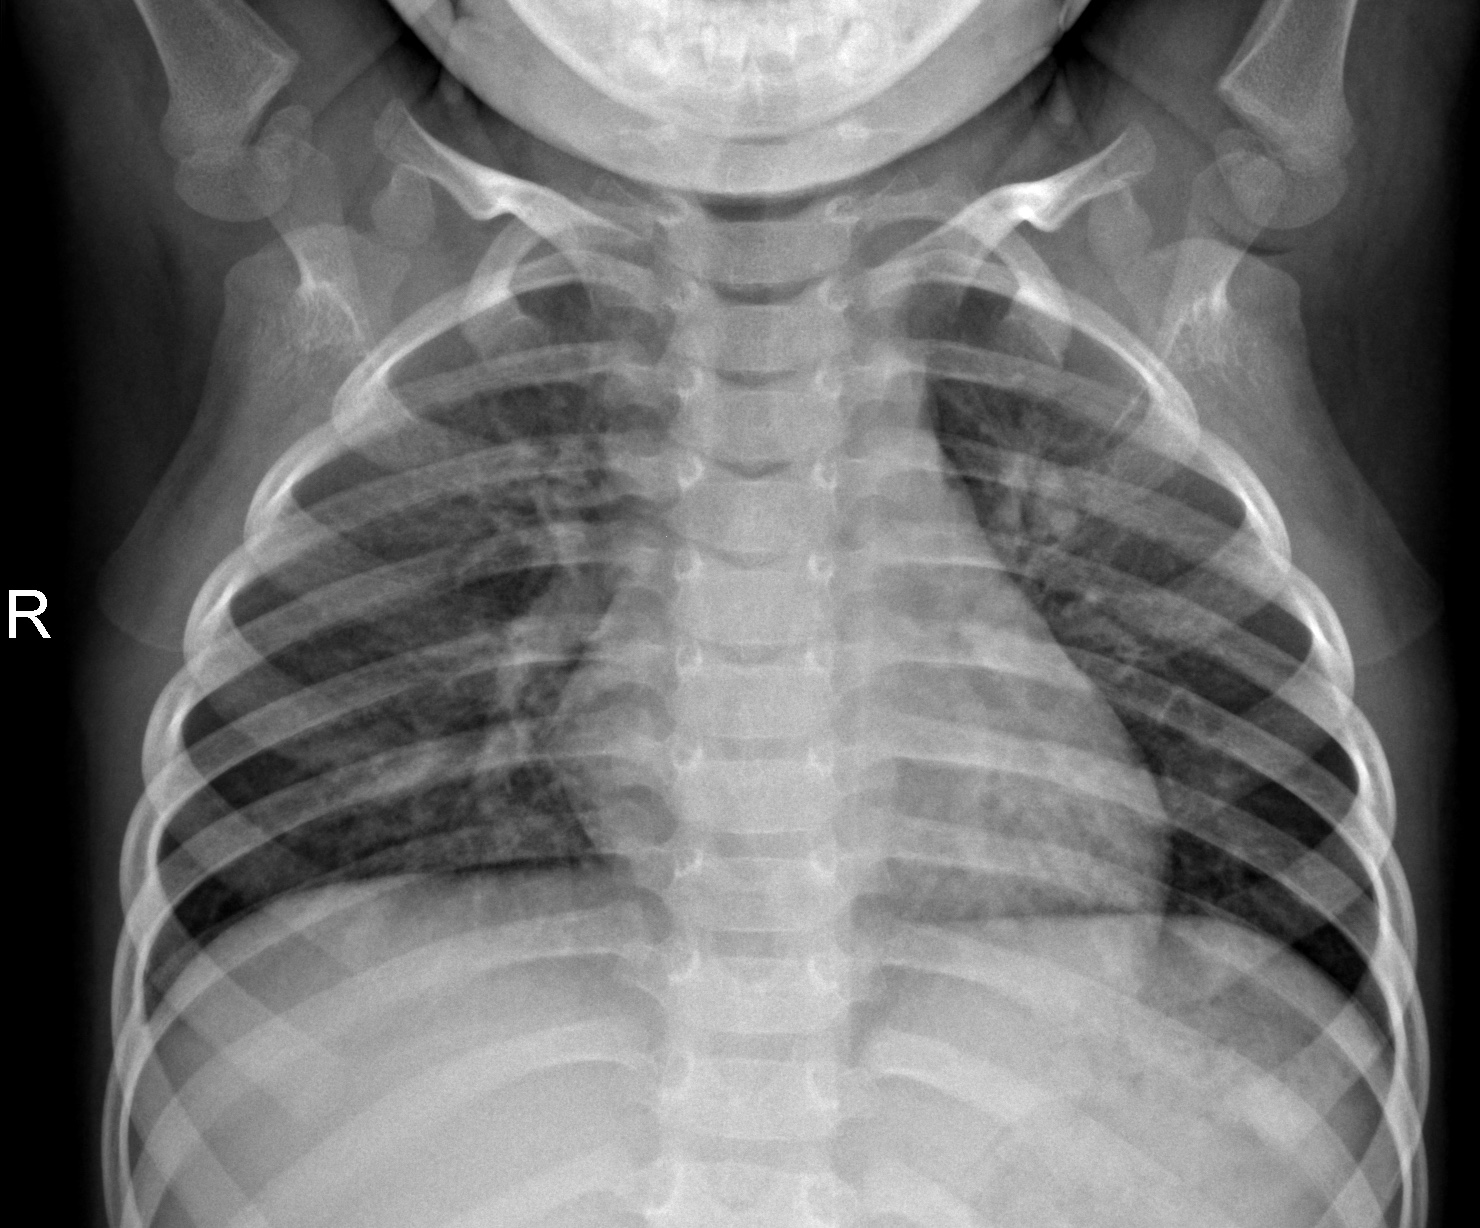
Diagnosis: NORMAL